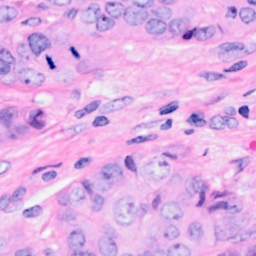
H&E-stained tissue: Breast